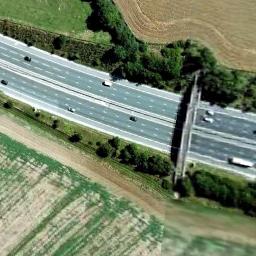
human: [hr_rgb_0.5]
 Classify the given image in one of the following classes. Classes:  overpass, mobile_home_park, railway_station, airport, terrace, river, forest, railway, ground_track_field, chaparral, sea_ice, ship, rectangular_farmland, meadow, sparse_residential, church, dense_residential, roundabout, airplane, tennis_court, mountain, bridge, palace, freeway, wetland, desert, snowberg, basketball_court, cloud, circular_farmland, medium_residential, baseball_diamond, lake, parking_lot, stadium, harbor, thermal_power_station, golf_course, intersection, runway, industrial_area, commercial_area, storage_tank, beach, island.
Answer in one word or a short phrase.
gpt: freeway